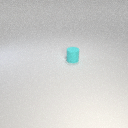
small cyan rubber cylinder